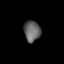
Tissue: lung
Cell type: Epithelial cells
Senescence score: 0.1522
Nuclear area (px): 341
Mean DAPI intensity: 97.982